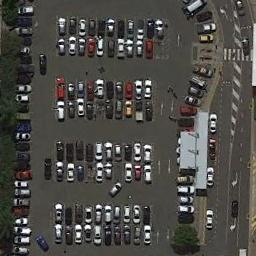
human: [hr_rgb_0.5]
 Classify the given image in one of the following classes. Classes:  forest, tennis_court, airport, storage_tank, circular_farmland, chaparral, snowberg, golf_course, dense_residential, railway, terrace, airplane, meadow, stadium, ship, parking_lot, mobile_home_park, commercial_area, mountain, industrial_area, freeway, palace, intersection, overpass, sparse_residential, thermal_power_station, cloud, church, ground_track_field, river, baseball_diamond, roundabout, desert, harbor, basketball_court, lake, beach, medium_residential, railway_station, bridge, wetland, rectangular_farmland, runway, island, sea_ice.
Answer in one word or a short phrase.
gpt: parking_lot